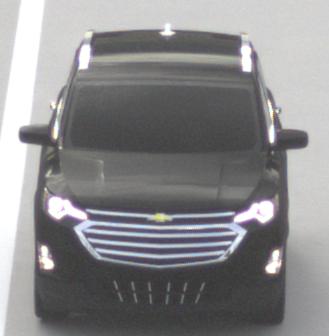
Make: Chevrolet
Model: Equinox
Detailed model: Gen. 2
Model produced from: 2015
Model produced until: 2017
Doors: 5
Color: black
Road condition: dry road
Daytime: morning or afternoon
Contrast: low contrast